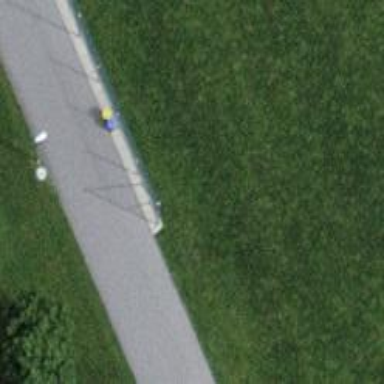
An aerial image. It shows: Metal fence as barrier.